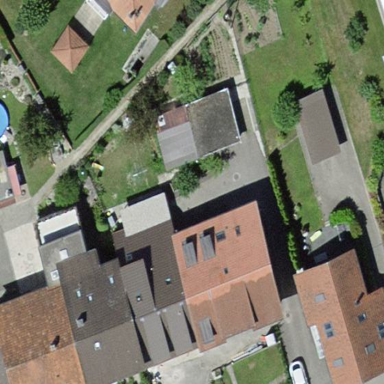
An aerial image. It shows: Building with tile roof.